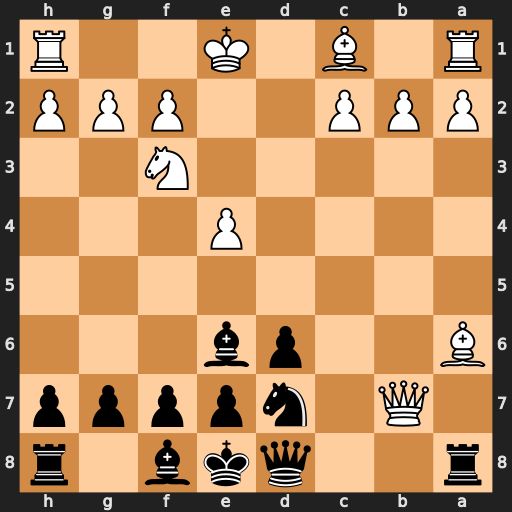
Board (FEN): r2qkb1r/1Q1npppp/B2pb3/8/4P3/5N2/PPP2PPP/R1B1K2R
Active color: b
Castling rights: KQkq
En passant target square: -
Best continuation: Qa5+ b4 Qxa6 Qxa6 Rxa6